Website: bh-photo
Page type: customer-info-address
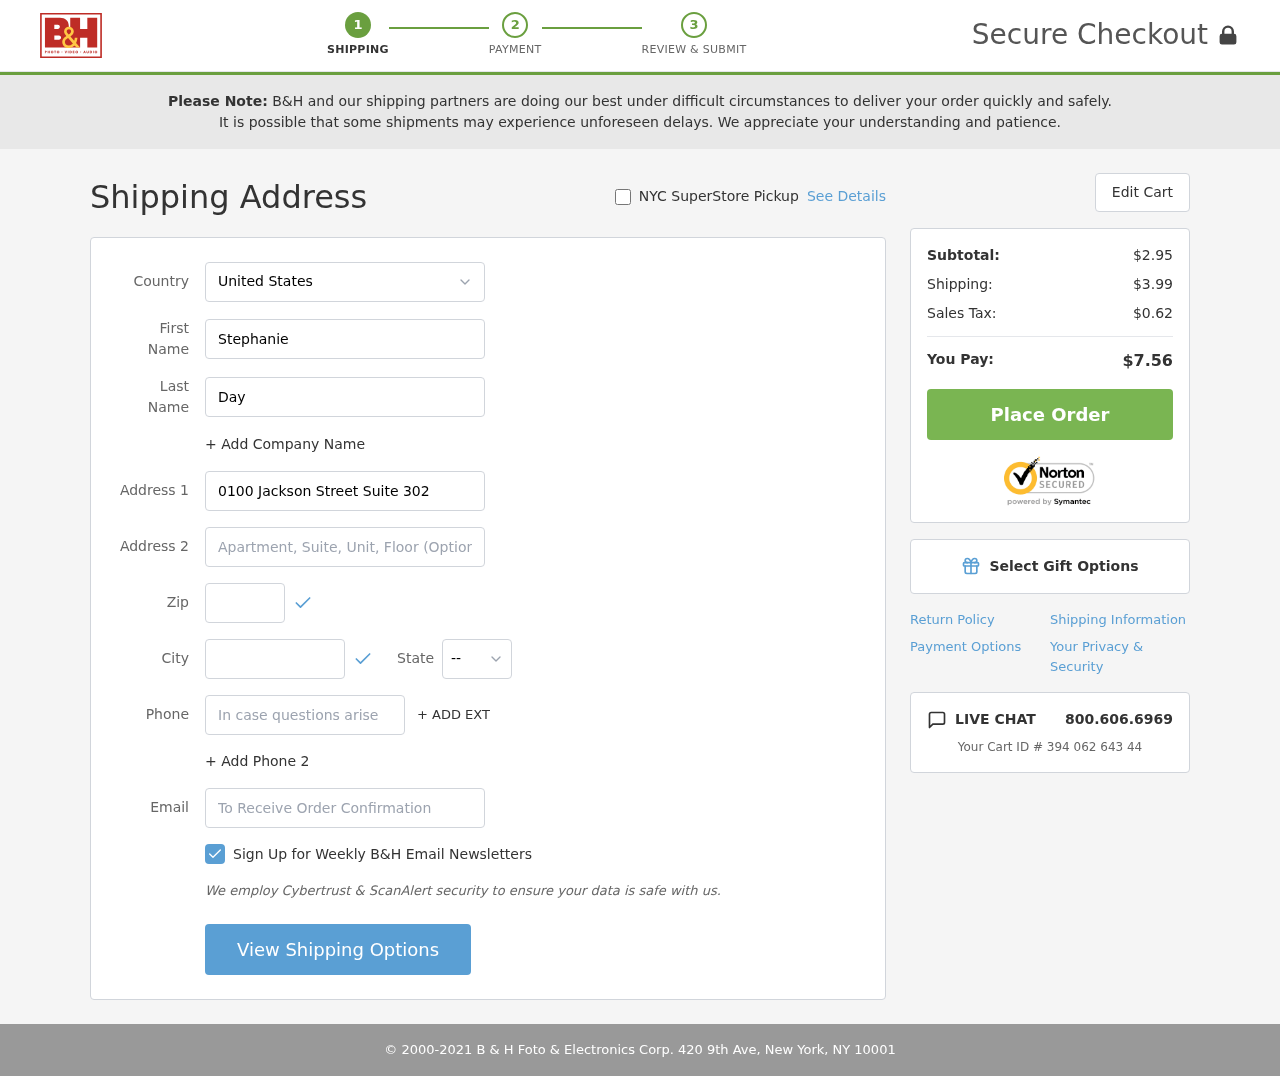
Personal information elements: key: PII_CITY
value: New Juliemouth
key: PII_COUNTRY
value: United States
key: PII_EMAIL
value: stephanie_day@yahoo.com
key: PII_FIRSTNAME
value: Stephanie
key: PII_LASTNAME
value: Day
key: PII_PHONE
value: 9066901841
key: PII_POSTCODE
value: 67845
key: PII_STATE_ABBR
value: FL
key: PII_STREET
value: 0100 Jackson Street Suite 302
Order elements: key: ORDER_SUBTOTAL
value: $2.95
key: ORDER_SHIPPING_COST
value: $3.99
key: ORDER_TAX
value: $0.62
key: ORDER_TOTAL
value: $7.56
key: ORDER_ID
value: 394 062 643 44